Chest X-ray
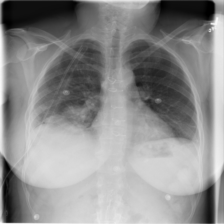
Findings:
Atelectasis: positive
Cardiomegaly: negative
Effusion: negative
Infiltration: positive
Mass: negative
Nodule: negative
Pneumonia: negative
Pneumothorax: positive
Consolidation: negative
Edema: negative
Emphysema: negative
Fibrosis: negative
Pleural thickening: negative
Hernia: negative